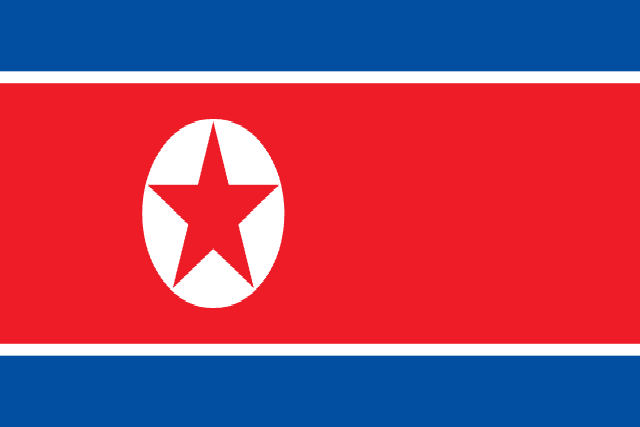
Country: North Korea
Country code: kp